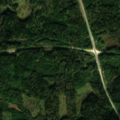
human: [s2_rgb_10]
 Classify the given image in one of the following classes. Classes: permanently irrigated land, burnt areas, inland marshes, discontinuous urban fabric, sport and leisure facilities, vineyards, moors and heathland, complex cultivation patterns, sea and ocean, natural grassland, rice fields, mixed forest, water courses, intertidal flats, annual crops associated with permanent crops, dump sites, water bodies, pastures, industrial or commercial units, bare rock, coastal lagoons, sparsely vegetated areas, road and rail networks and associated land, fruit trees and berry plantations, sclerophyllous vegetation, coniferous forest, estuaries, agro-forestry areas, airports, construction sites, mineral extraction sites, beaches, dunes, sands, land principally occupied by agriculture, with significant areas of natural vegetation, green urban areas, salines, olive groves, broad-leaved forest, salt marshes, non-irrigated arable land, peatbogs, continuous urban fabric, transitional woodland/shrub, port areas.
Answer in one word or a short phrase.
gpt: coniferous forest, mixed forest, transitional woodland/shrub